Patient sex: M
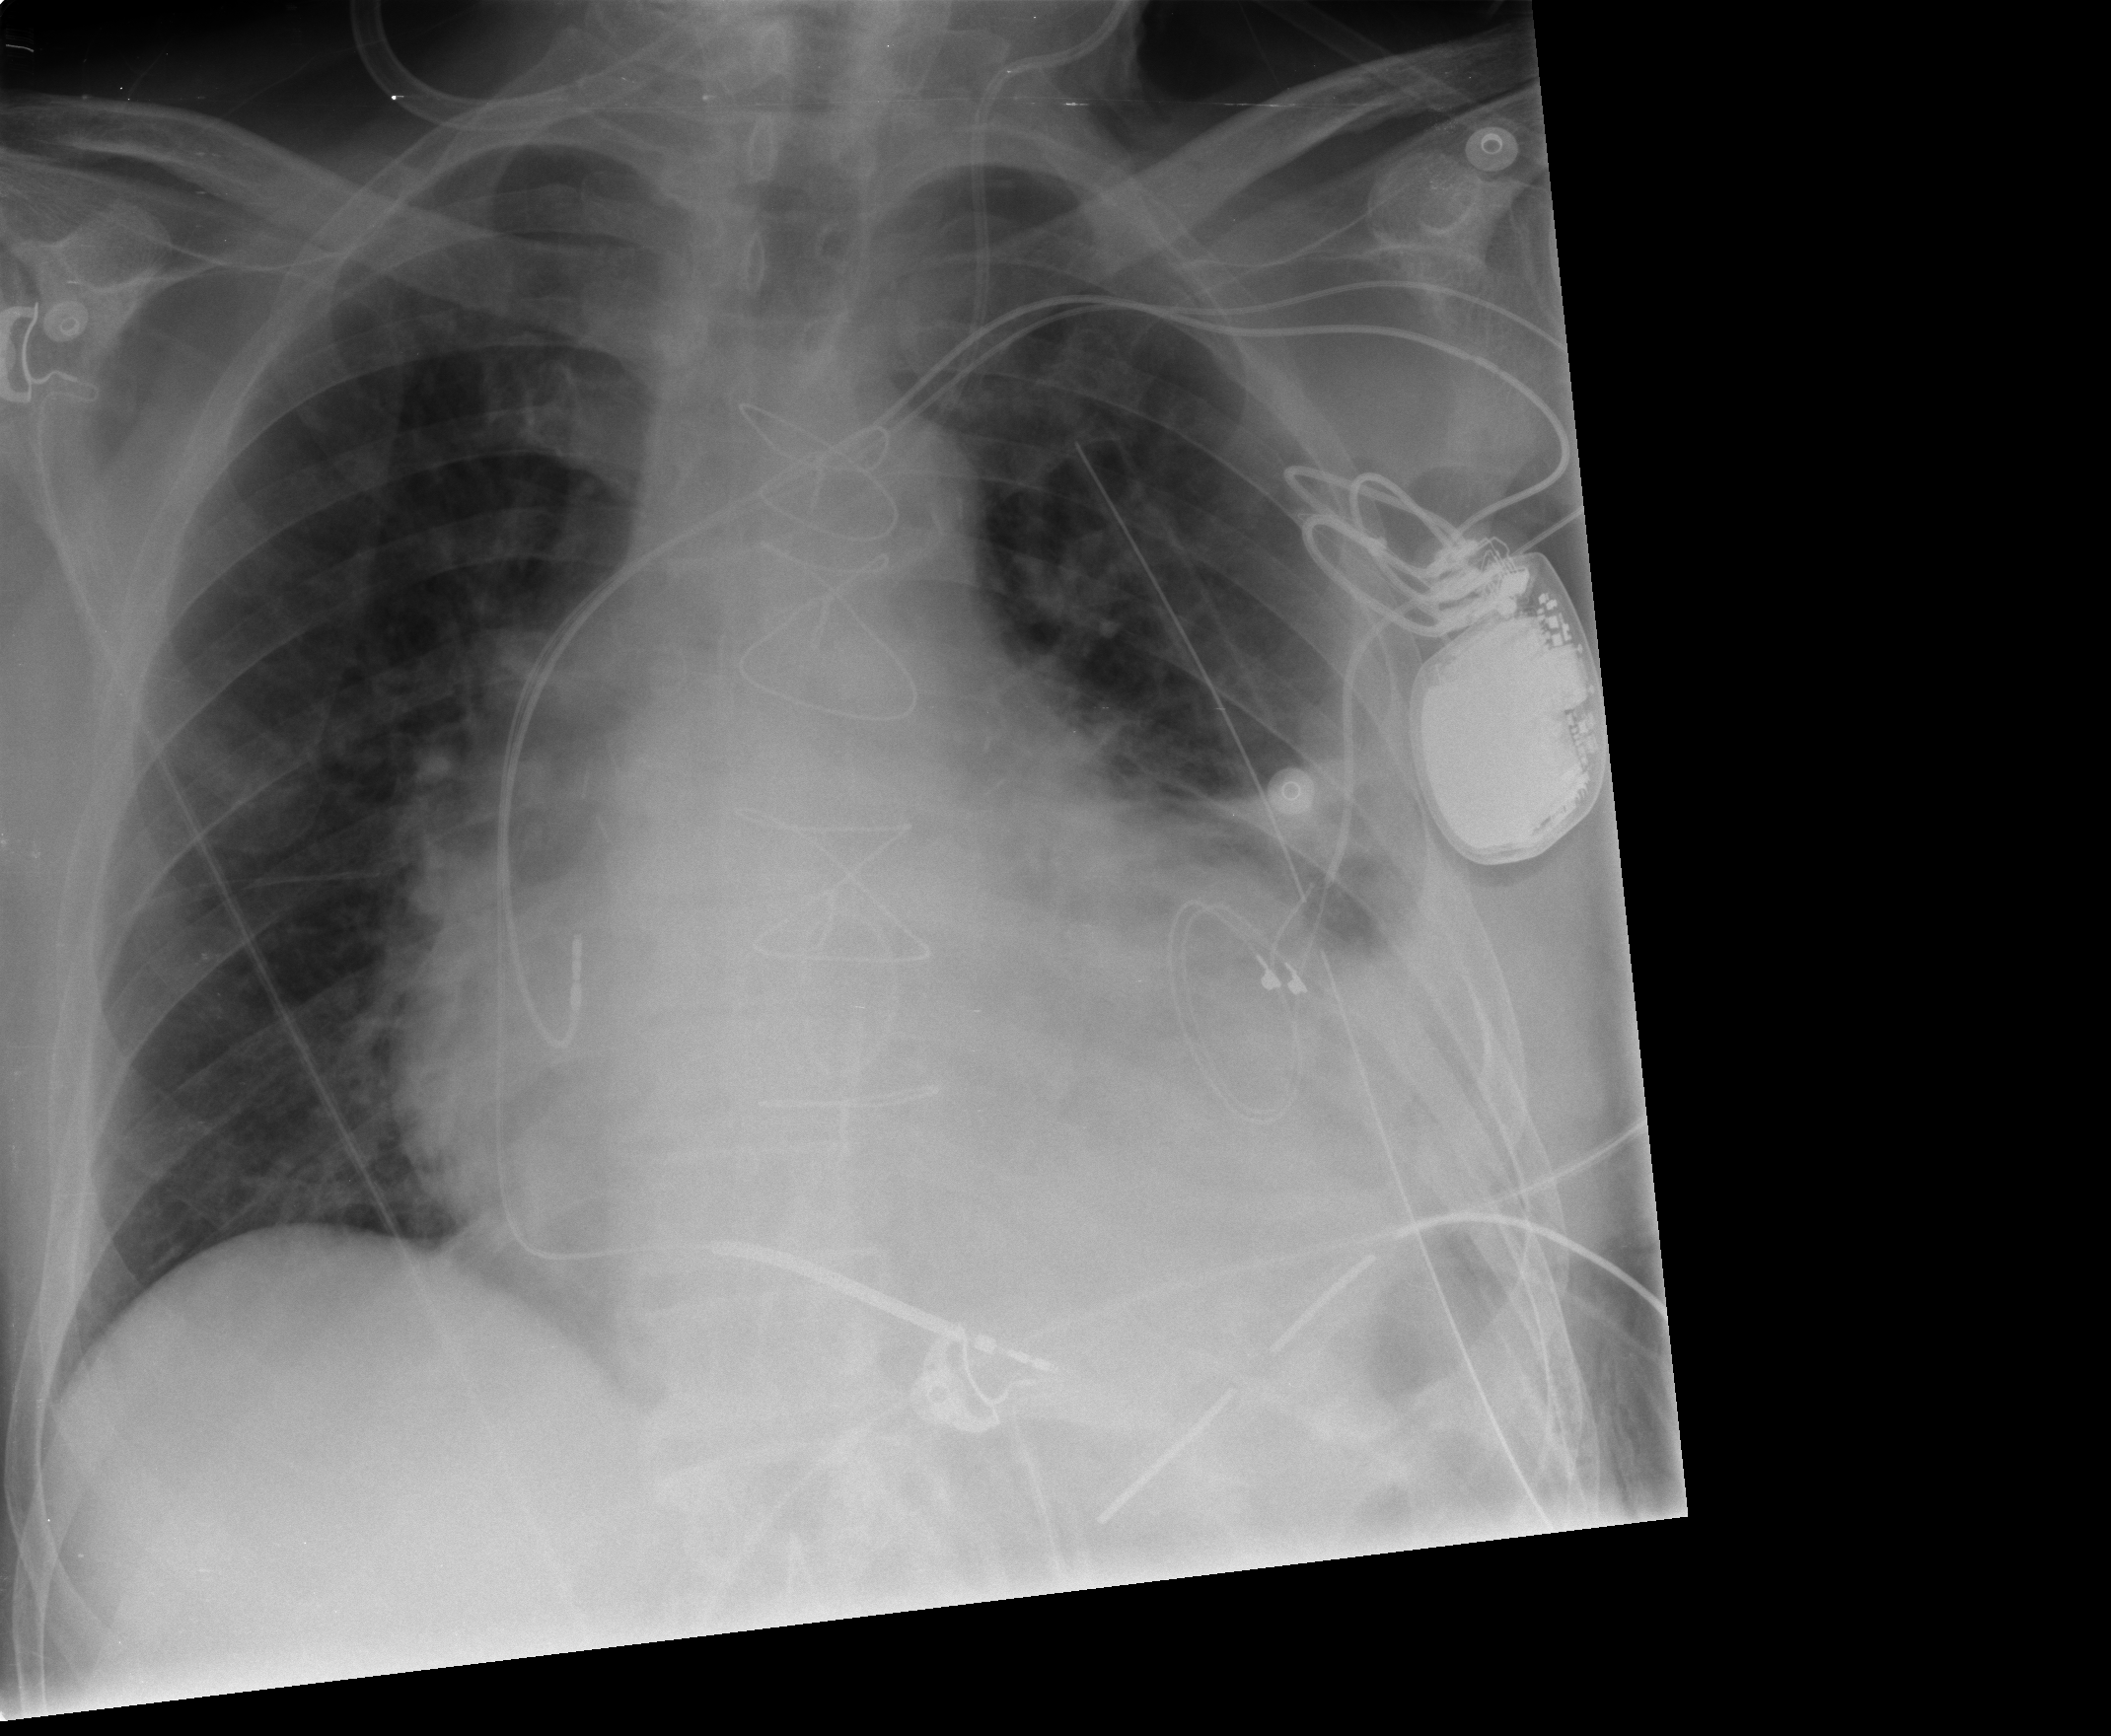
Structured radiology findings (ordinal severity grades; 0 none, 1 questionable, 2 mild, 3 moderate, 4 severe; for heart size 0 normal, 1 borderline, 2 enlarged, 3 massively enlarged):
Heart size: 2
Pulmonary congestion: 1
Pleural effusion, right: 0
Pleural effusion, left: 2
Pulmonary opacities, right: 0
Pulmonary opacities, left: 1
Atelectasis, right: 0
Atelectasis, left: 2